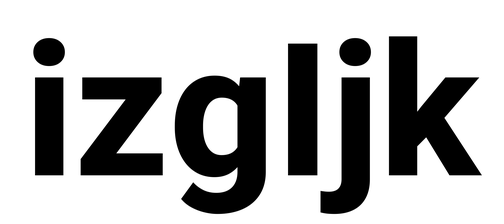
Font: Roboto_ExtraBold